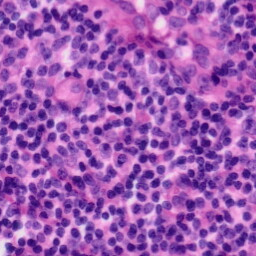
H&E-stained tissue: Tonsil